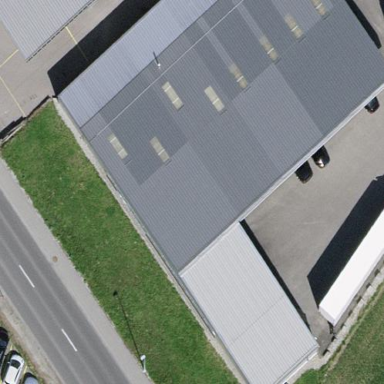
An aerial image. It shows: Car shop building.